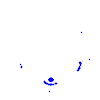
Particle: electron